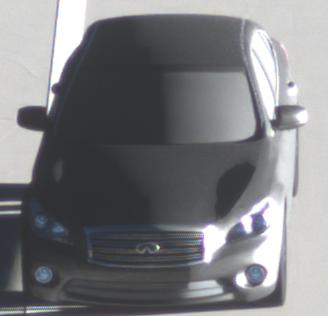
Make: Infiniti
Model: M 37
Detailed model: M (Y51)
Model produced from: 2010/10
Model produced until: 2013/11
Doors: 4
Color: gray
Road condition: dry road
Daytime: sunrise or sunset
Contrast: high contrast